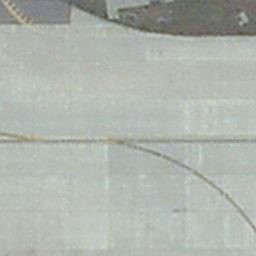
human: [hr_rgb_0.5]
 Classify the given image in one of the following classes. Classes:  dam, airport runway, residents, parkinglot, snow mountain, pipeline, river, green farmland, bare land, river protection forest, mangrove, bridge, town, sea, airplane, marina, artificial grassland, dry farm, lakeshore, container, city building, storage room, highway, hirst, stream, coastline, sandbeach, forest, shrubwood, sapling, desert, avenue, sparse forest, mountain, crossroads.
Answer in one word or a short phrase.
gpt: airport runway